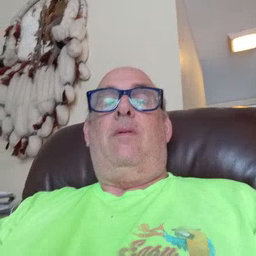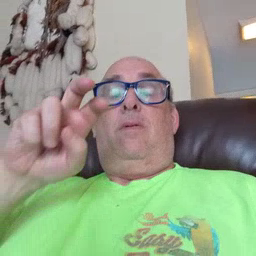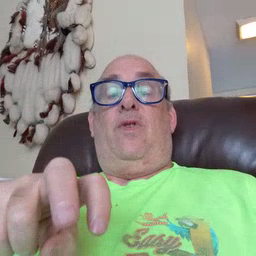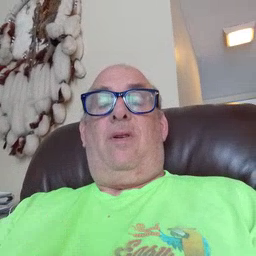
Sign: chair